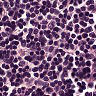
Metastatic tissue present: no